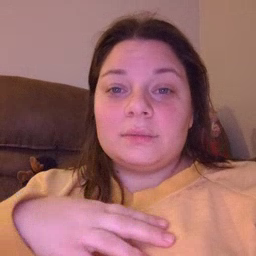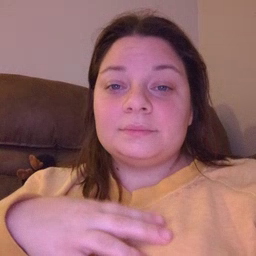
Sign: uncle